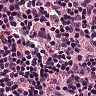
Metastatic tissue present: no